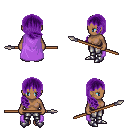
a pixel art fantasy rpg character, female body template, human, dark skin, lavender cape, metal pants, purple right-swept hairstyle, metal boots, spear, four views (front, back, left, right), 2x2 character sprite sheet, small pixel art, hard edges, no anti-aliasing